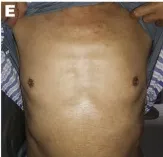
Abdomen.
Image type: medical_photograph (other_medical_photograph)